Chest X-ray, AP view. Patient: 67 years old, sex F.
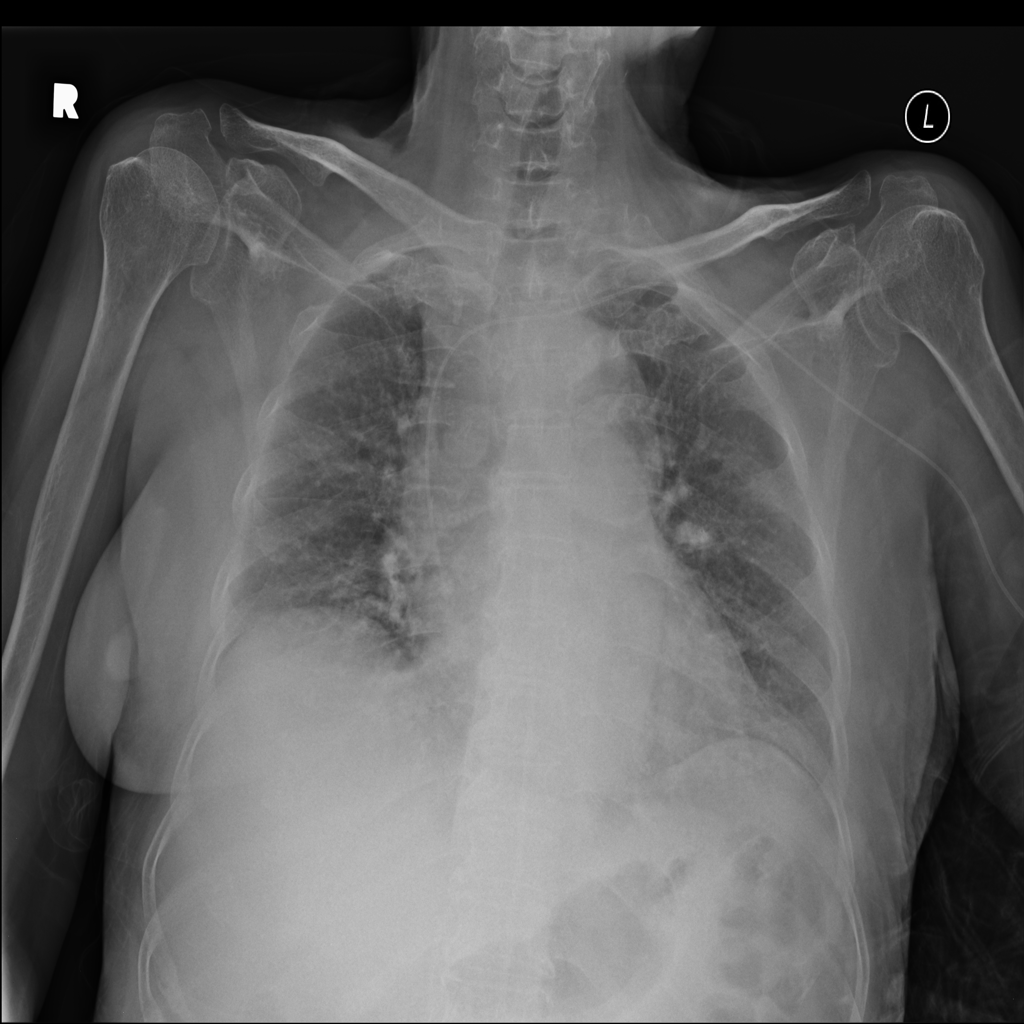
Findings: Cardiomegaly